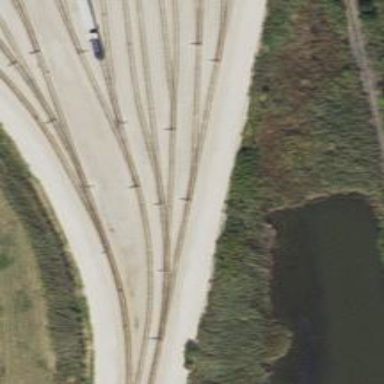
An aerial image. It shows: Rail spur service.